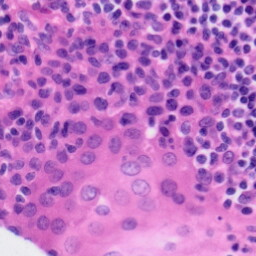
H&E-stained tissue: Tonsil